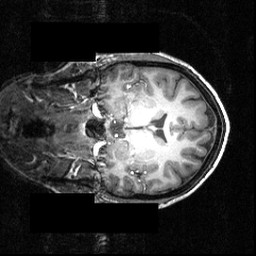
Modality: T1w
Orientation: coronal
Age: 27
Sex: female
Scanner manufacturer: siemens
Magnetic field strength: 3.951 T
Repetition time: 1.5 s
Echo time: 0.00335 s